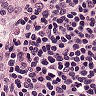
Metastatic tissue present: no